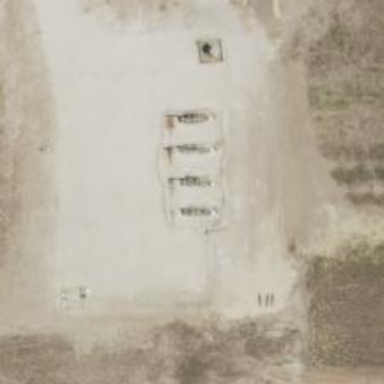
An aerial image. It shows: Petroleum well.